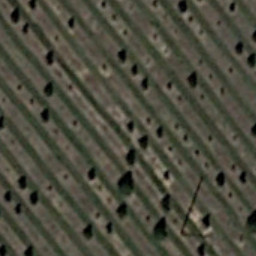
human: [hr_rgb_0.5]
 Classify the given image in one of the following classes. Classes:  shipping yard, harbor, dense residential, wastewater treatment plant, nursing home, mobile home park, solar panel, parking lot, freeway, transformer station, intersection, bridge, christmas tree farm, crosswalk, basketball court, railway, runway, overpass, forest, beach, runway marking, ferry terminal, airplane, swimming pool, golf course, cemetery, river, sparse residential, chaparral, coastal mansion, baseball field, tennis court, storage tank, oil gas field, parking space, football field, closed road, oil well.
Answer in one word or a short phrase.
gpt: christmas tree farm